Question: I am new to 'iOS' Development.
I have a navigation based Application, In my application I created dynamic buttons by using a 'for loop'.
I have two 'UITextField's ( and ) in 'FirstViewController'. When user enters a value of and then click on 'OK Button' the values of and passes to 'anOtherViewController'. In 'anOtherViewController' I have to put a logic to create All Buttons based on row and column value.
'''
for (int i = 1 ; i <= rows; i++)
{
for (int j = 1 ; j <= columns ; j++)
{
NSString *btnTitle = [NSString stringWithFormat:@"%d",buttonCount];
self.btnCount = [UIButton buttonWithType:UIButtonTypeRoundedRect];
self.btnCount.tag = [btnTitle intValue];
[self.btnCount setTitle: btnTitle forState: UIControlStateNormal];
[self.btnCount addTarget:self action:@selector(btnCountPressed:) forControlEvents:UIControlEventTouchUpInside];
self.btnCount.frame = CGRectMake(162+changedX, 60+changedY, 43, 43);
[self.scrollView addSubview:self.btnCount];
[self.listOfbtnCount addObject:btnTitle];
changedY = changedY + 50;
buttonCount = buttonCount + 1;
}
changedX = changedX + 55;
if (i == rows)
widthScView = changedX;
if (heightScView == 0)
heightScView = changedY;
changedY = 5;
}
'''

It works fine, but my problem is that if I enter values of and more then () then my app takes more time to create the dynamic button. The issue is only related to the time required to create the button.
Is there any way to create a button faster? and I also need to know is if my code is bad for memory management? please help me on this issues.
Thank in Advance.
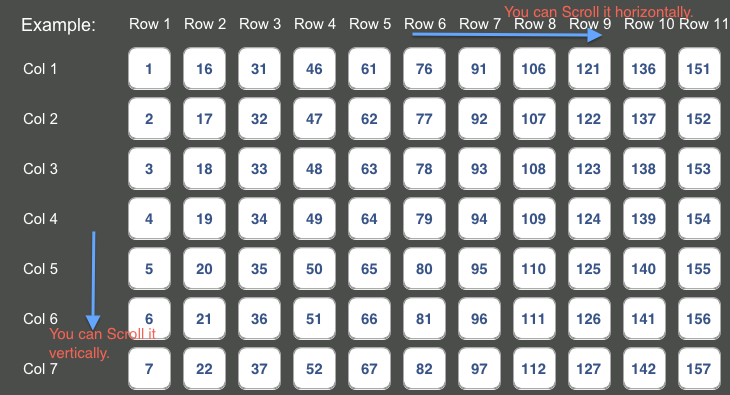
Answer: 'UICollectionView'
<URL> works a lot like 'UITableView' in that it'll manage the cells that are displayed on screen, including scrolling, and it'll ask its data source for new cells as it needs them. You can also recycle cells, so you'll only need to create about enough to display, plus a few extra. This should really improve performance, especially when scrolling.
Apple has some <URL> will get you off to a good start.
> my problem is that If i enter values of row and column more then 40
Forty rows of forty columns would give you 1600 buttons, most of which don't need to exist most of the time. By managing which cells are needed on screen for you, 'UICollectionView' will reduce that to around eighty (judging by your screen shot). You should see much, much better performance this way.
'UICollectionView' will also simplify positioning the buttons once you've configured the collection view (which you can do in code or in Interface Builder), you won't need any code of your own for calculating the positions of the buttons.